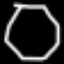
Label: octagon